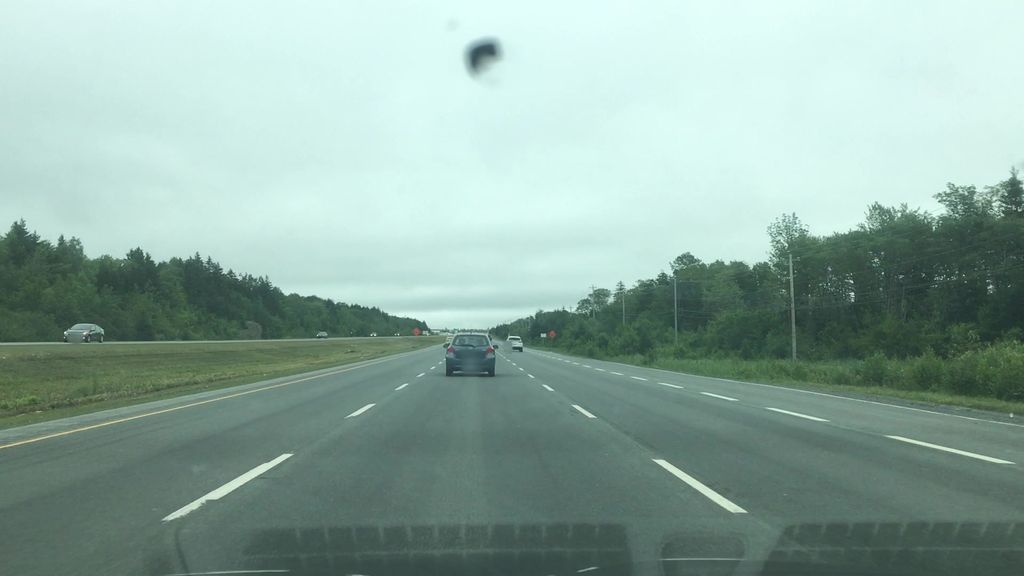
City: halifax